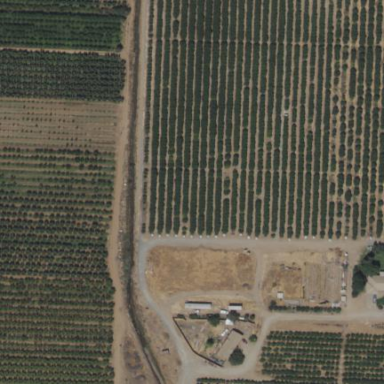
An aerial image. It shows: Orchard area used for field cropland.